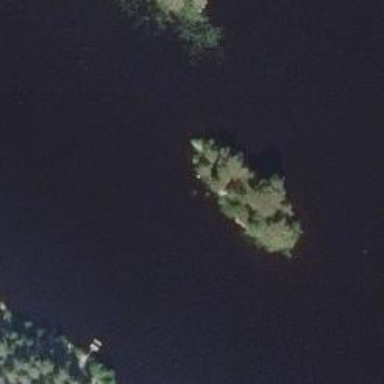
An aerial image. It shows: Islet covered with mixed woodland.